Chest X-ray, PA view. Patient: 56 years old, sex F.
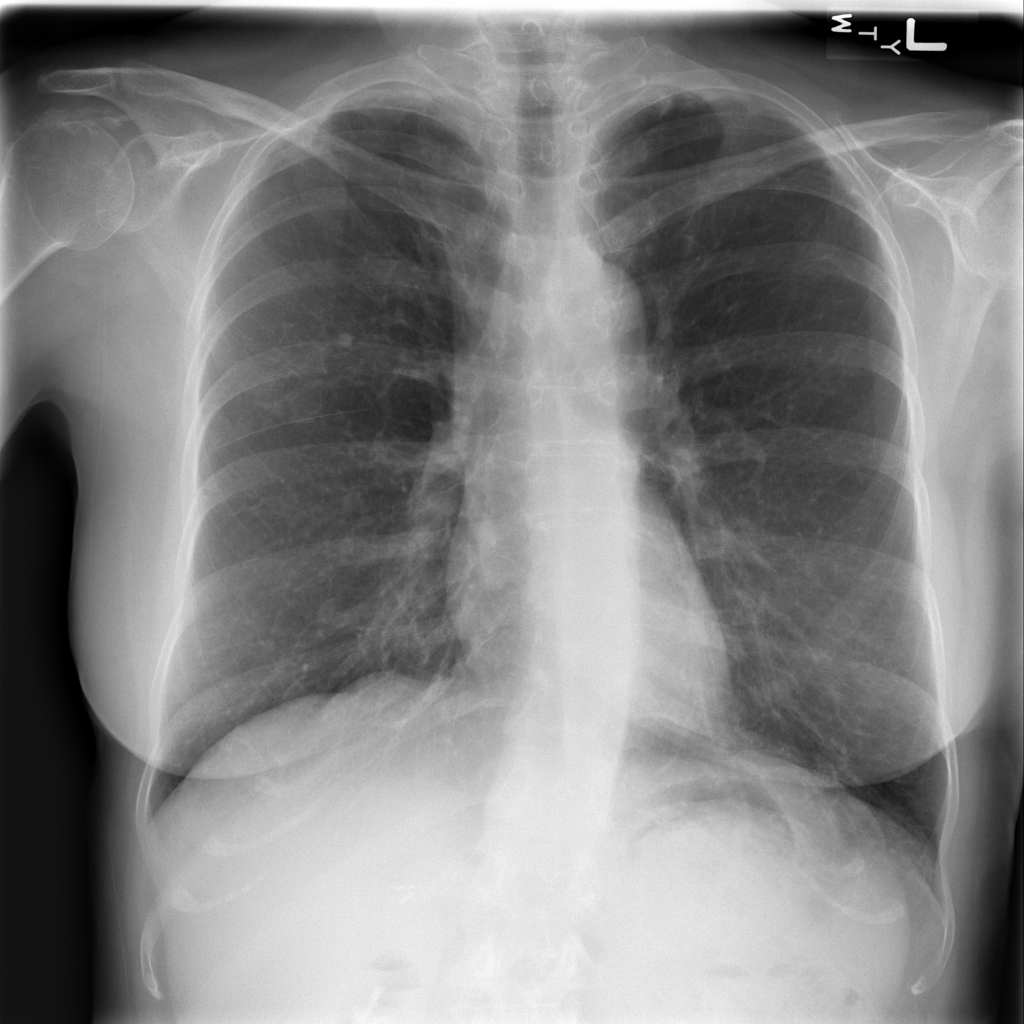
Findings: No Finding